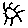
Label: sun